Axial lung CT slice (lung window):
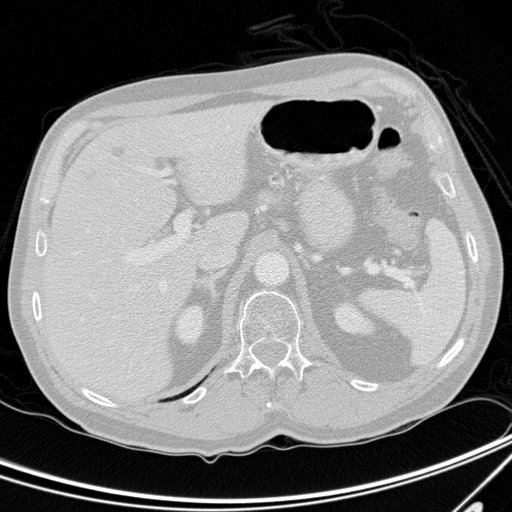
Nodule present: no